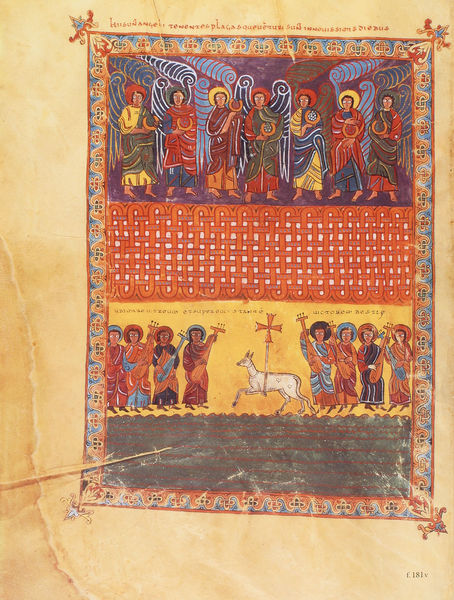
Titel: Beatus-Manuskript
Künstler: Magius
Institution: New York, Pierpont Morgan Library
Schlagwörter: blau, gott, himmel, bunt, szene, rot, ornament, teppich, gitter, kirche, gitarre, instrumente, musik, musiker, engel, rand, lamm, buch, kreuz, buchdruck, buchseite, pergament, foliant, christus, jesus, ostern, christlich, heilige, mandoline, gewebe, borde, anbetung, erzengel, christentum, flächigkeit, verziehrung, kreuzstab, buchmalerei, alexander, gaben, evangeliar, psalm, psalter, lauten